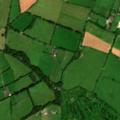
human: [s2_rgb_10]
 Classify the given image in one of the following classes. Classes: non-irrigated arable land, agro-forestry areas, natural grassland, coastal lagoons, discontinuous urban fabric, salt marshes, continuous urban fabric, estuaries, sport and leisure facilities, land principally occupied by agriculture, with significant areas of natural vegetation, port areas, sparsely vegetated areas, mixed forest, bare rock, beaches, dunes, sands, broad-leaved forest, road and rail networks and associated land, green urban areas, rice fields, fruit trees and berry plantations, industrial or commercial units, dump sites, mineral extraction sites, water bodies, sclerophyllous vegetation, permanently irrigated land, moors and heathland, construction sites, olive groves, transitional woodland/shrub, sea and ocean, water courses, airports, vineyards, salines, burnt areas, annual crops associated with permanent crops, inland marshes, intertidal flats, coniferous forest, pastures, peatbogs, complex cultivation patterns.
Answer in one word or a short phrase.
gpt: sport and leisure facilities, pastures